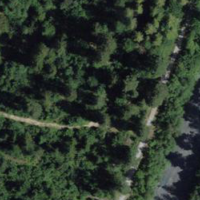
EUNIS habitat code: 44
Species observed at this site:
Chelidonium majus